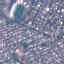
Land use / land cover class: Residential